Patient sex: M
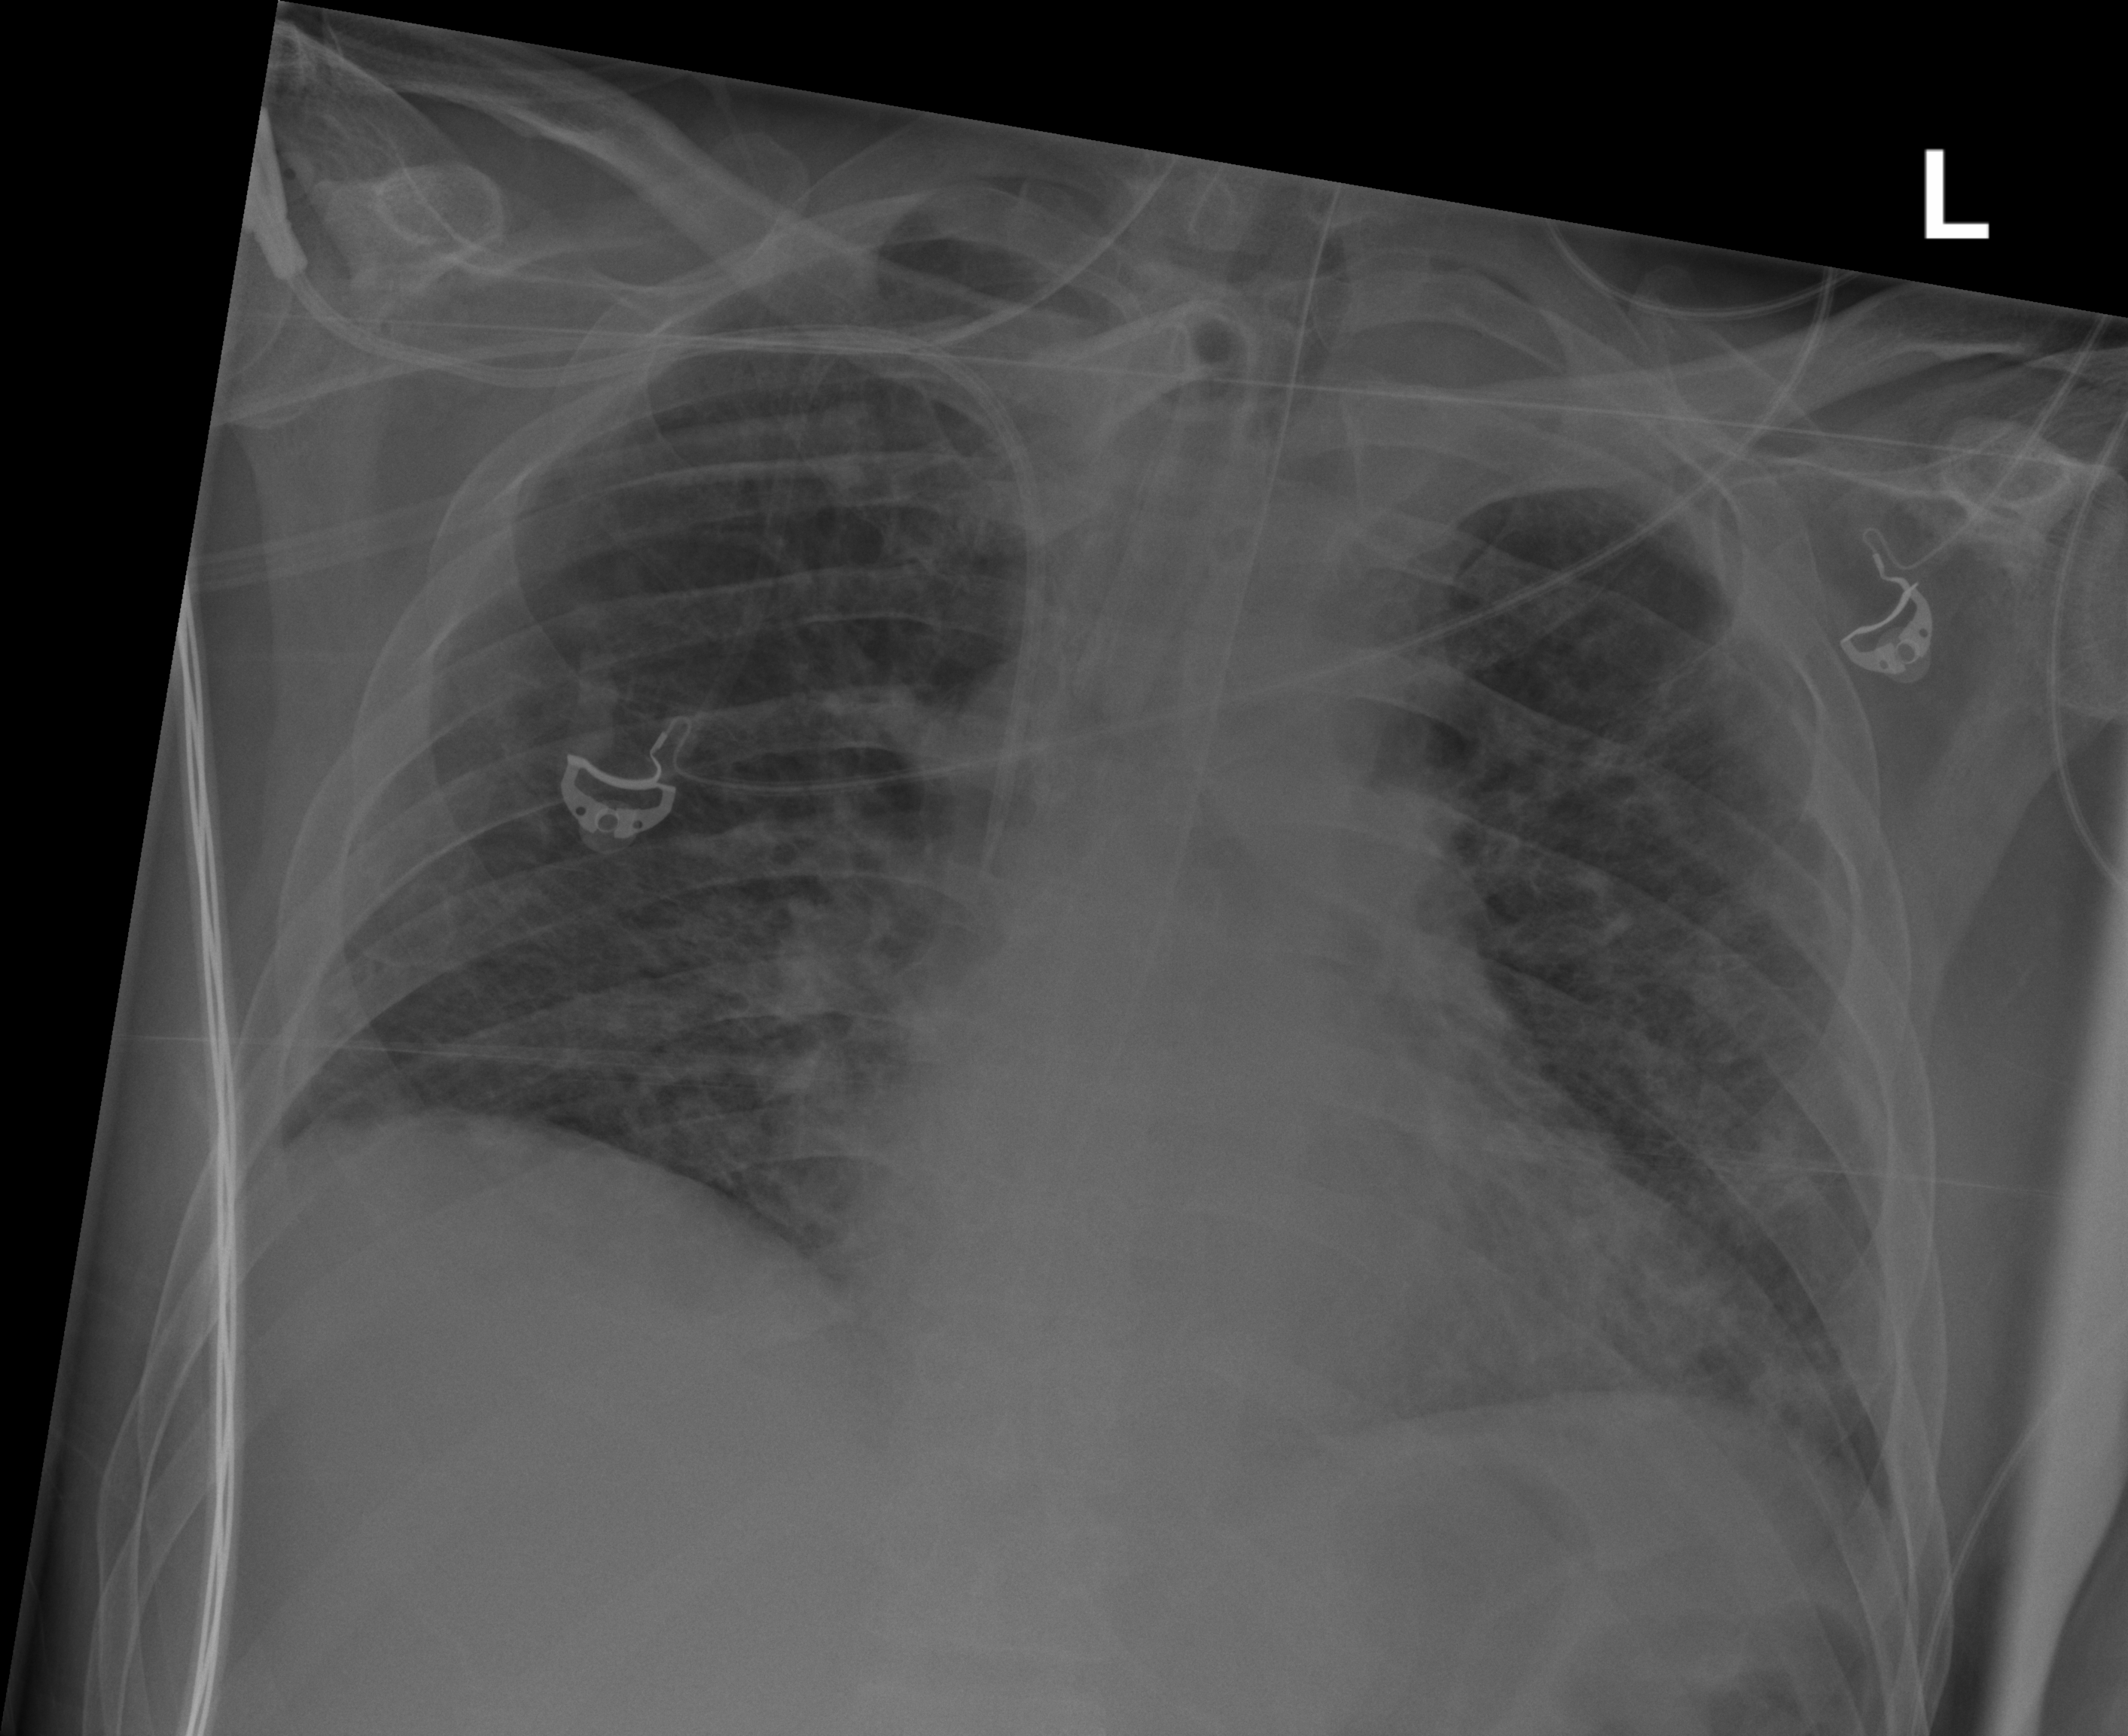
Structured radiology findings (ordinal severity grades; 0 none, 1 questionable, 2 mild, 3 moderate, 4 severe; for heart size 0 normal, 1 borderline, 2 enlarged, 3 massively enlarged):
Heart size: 1
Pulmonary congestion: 2
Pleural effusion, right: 0
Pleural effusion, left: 2
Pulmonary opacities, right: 3
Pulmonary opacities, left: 3
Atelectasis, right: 3
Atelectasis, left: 3